Question: I have a git repo for my project which is loosely based on GitFlow. I have a master branch, development branch (where all the work gets done) and a release branch.
My repo depends on a few submodules, which I want to continue to track as these submodules get updated, however, I don't want my release branch to contain the submodules in their entirety (tests, docs, et al) I just want my release branch to contain the "product" of the submodule.
My development branch contains everything, as does master. Development periodically gets merged into master. My release branch is currently master, but I just want a clean release branch that isn't stuff full of my development files.
I have attached a rough sketch in case it helps.
How do I do this?
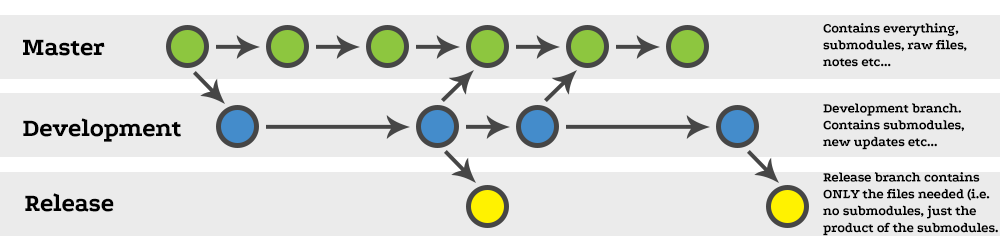
Answer: Normally this type of cleanup is the job of your release scripts, i.e. a process that cuts release archives (or whatever else you release) based on your working tree. I think most people don't see the need to clean it up right in the repository.
Of course, that doesn't mean you can't do it if you want to. You can simply 'git rm' all the files/paths (including submodules) you don't want to keep while creating the merge ('git merge -n' allows you to change the merge contents even if there were no conflicts). This is not the way merges are meant to be used, but at least it won't make the universe implode. you never merge back the release branch to other branches, or start new development branches based on it.
Note that this way you'll probably get merge conflicts in the affected paths each time you merge to the release branch, but that can't be helped. Just repeat the same thing each time.
Oh, and just to cover all bases: - it's all or nothing.
PS. in case you aren't already, use '--no-ff' to merge to the release branch. That way, these branch-specific changes will be "hidden" in the merge commit and won't litter your history with "get rid of these files" commits.